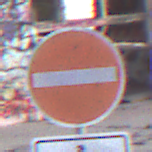
Verkehrszeichen: VerbotDerEinfahrt
Zusatzzeichen unten: EinspurigeFahrzeugeFrei3
Umgebung: Outdoor, Suburban
Tageszeit: SunriseSunset
Wetter: PartlyCloudy
Licht: Natural
Jahreszeit: NotSpecified
Kontrast: LowContrast